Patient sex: F
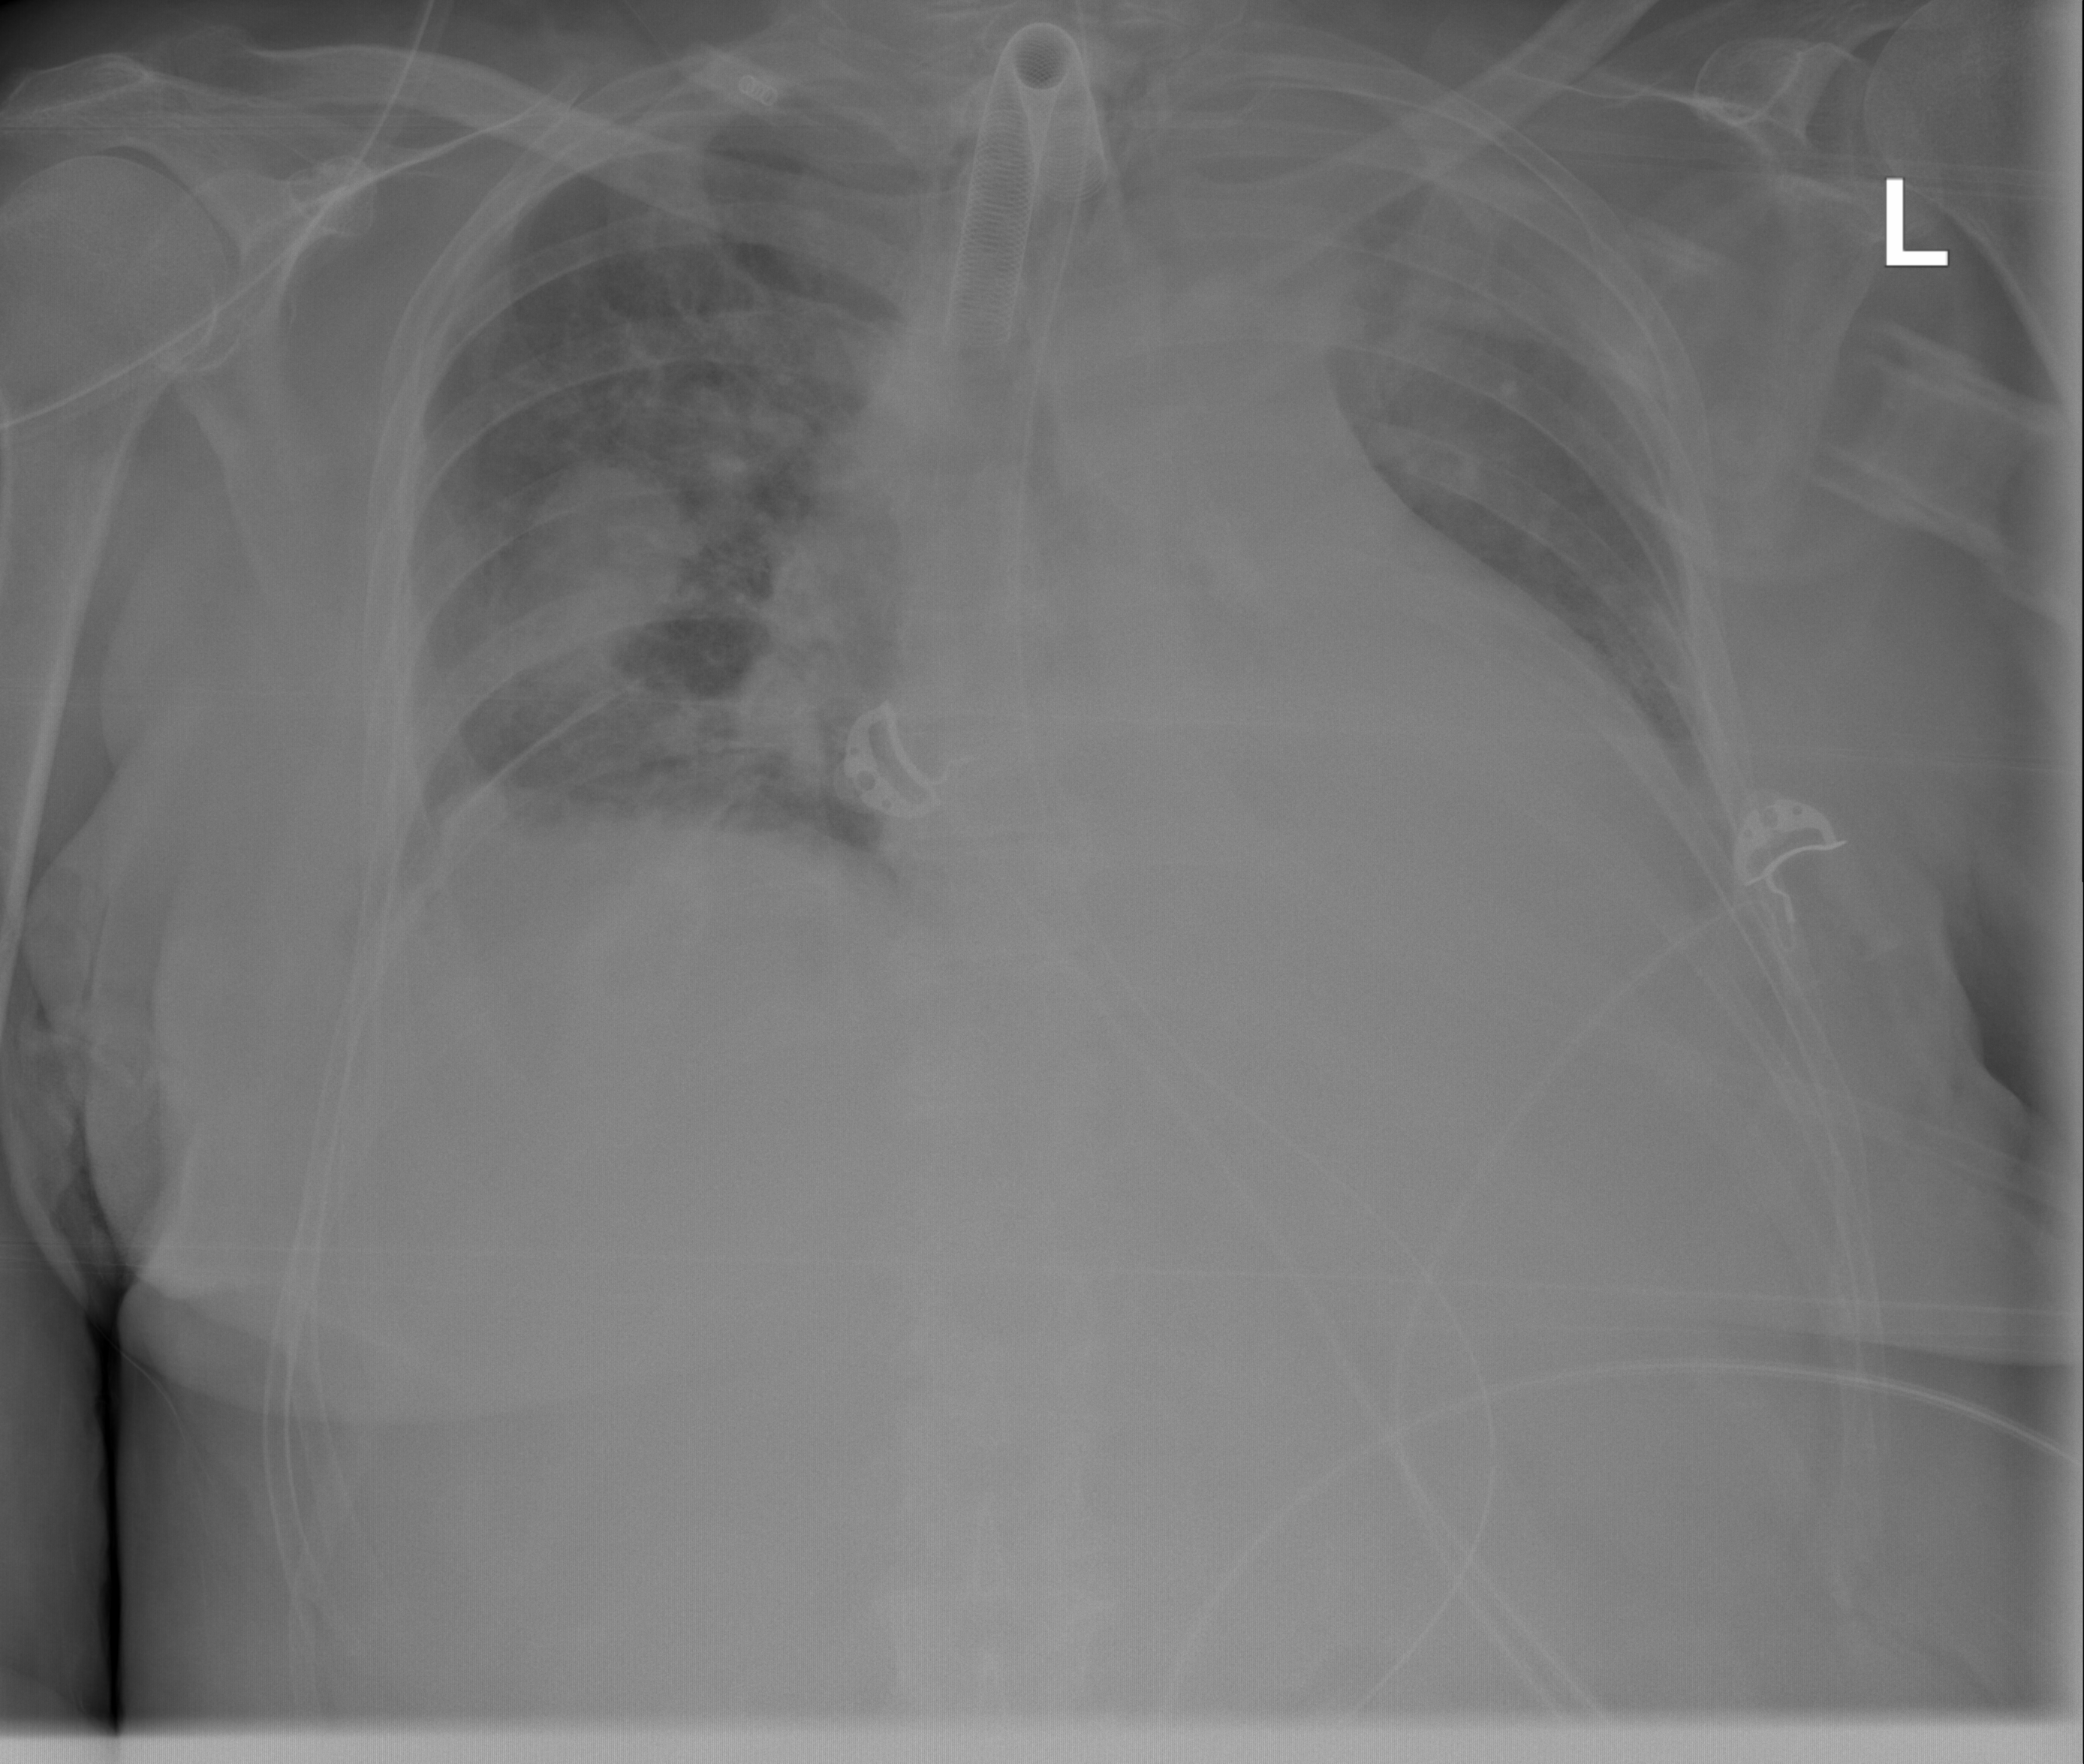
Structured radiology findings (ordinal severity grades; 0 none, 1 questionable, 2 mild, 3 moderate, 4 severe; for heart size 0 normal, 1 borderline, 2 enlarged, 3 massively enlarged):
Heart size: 2
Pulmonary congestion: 0
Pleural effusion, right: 2
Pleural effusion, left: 2
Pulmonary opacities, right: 2
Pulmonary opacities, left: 2
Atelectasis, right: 2
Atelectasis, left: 2